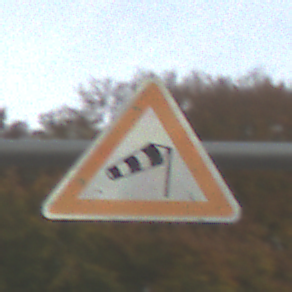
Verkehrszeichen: SeitenwindVonRechts
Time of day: SunriseSunset
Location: Outdoor (Nature)
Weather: PartlyCloudy
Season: NotSpecified
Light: Natural